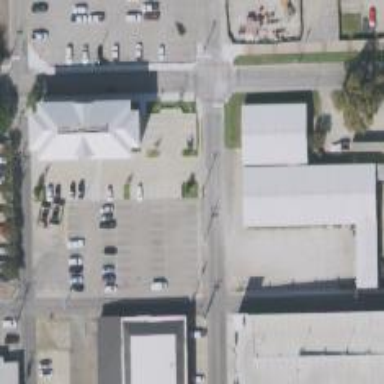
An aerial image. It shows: Parking space is available.